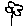
Label: flower